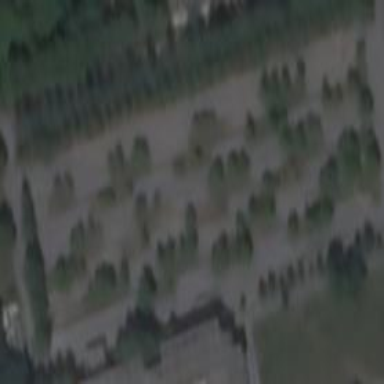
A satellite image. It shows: Parking area with surface.